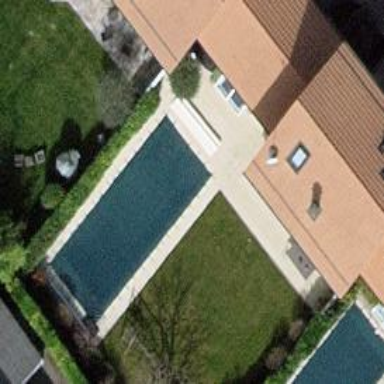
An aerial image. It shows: Outdoor swimming pool in leisure land.